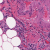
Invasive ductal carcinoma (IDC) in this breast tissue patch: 0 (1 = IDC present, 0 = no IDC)